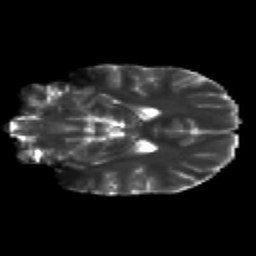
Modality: T2w
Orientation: coronal
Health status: healthy
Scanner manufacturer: siemens
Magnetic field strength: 3 T
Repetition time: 12 s
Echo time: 0.092 s